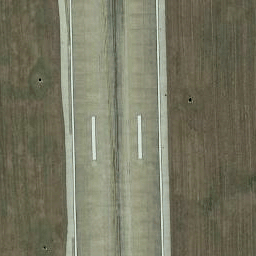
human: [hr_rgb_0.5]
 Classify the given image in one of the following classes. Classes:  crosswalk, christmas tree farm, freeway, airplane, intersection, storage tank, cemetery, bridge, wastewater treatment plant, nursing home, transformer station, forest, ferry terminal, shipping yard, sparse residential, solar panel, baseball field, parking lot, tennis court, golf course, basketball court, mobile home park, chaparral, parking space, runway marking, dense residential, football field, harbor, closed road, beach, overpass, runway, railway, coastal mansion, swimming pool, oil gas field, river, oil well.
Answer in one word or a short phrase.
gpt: runway